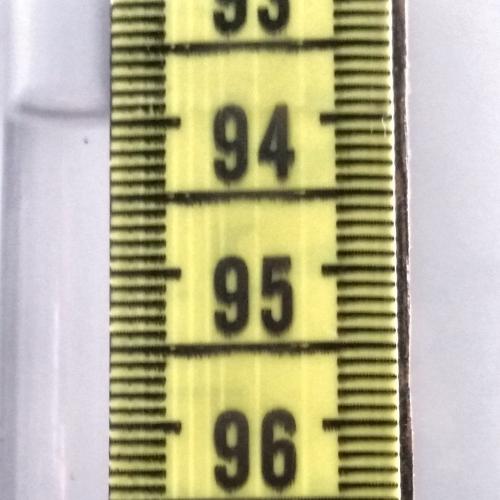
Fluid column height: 93.9 cm